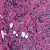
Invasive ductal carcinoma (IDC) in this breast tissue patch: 1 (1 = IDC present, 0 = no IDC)